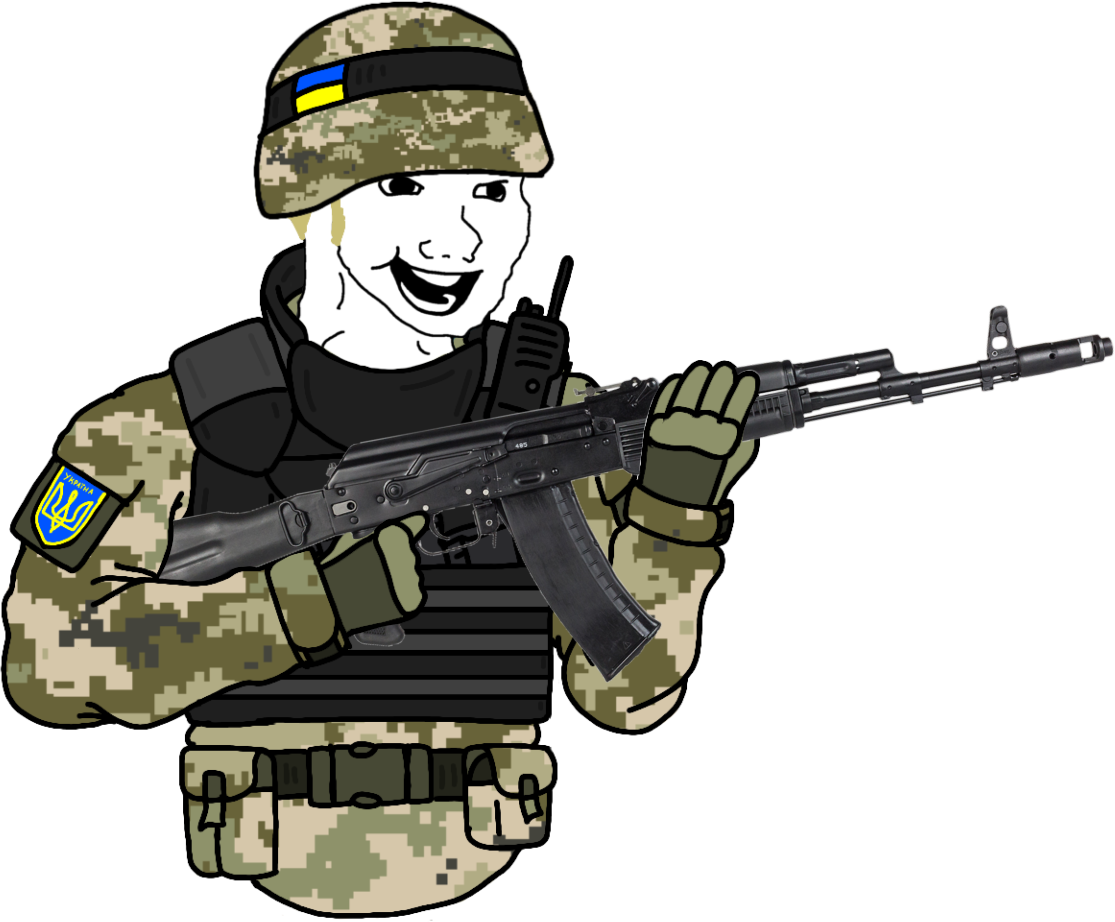
Label: 5_unsorted